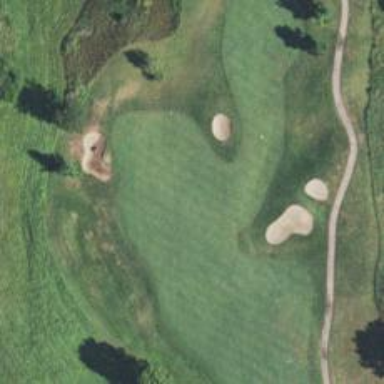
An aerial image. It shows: Golf hole.